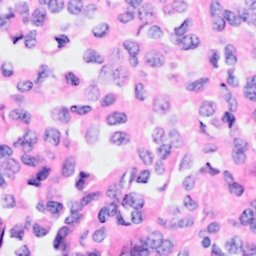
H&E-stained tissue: Breast